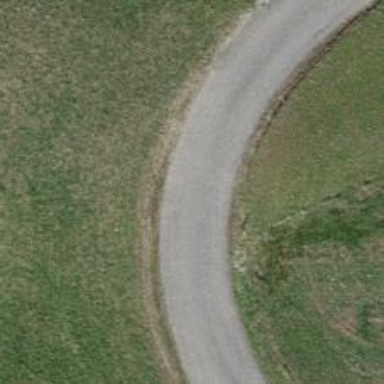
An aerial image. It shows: Unclassified road.